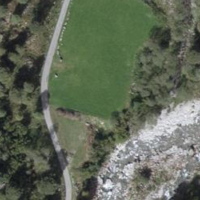
EUNIS habitat code: 41
Species observed at this site:
Tanacetum vulgare